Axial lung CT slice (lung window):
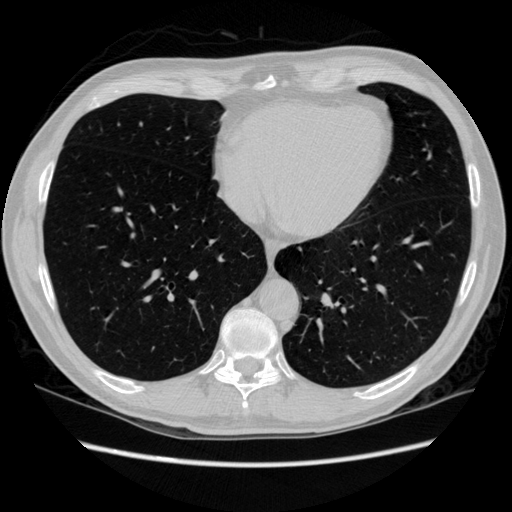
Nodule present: no